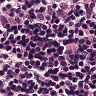
Metastatic tissue present: no